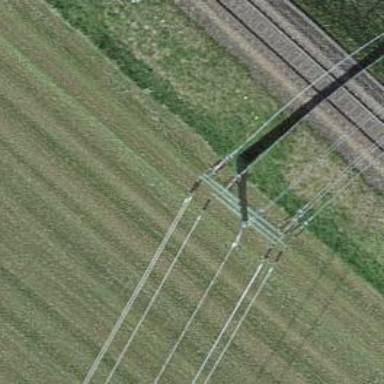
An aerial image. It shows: Power tower.